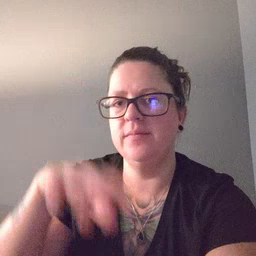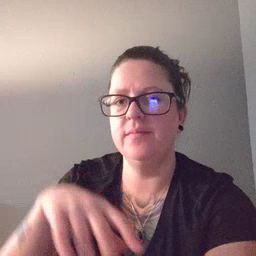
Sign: fireman